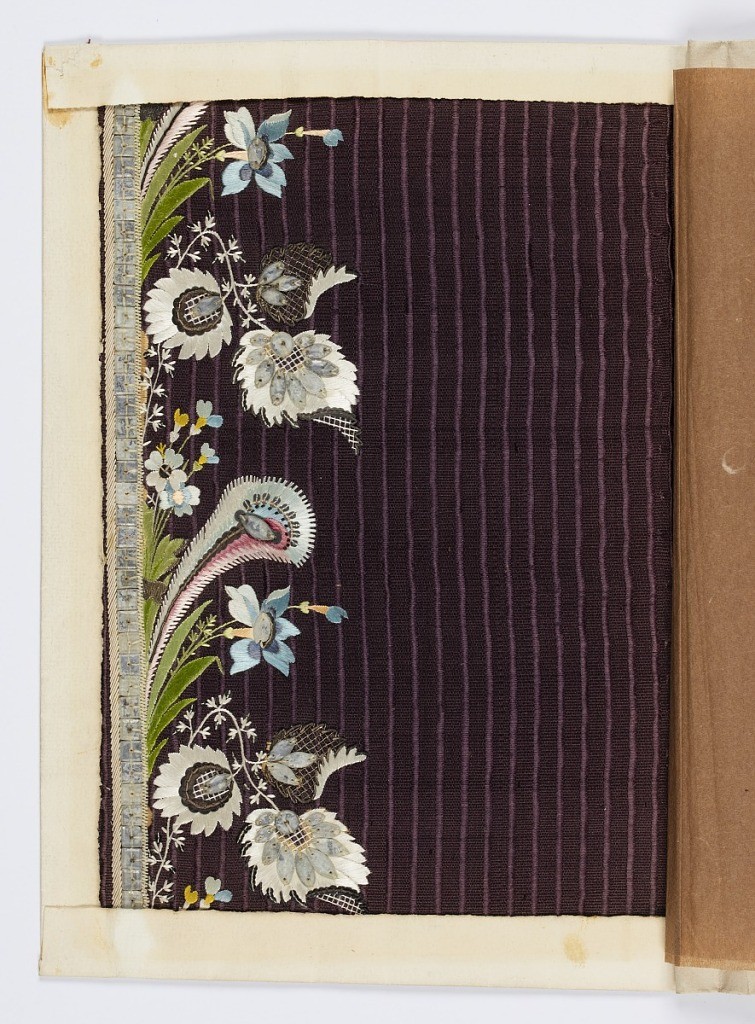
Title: Embroidery sample
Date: late 18th–early 19th century
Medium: silk, metallic thread, metal wire, sequins, glass, paper Technique: embroidered on a compound foundation; in paper envelope
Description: Floral design embroidered with multicolored silk and chenille thread, metallic thread and wire, sequins and glass on a deep purple ground with vertical stripes.